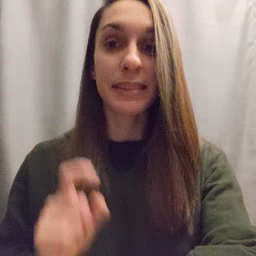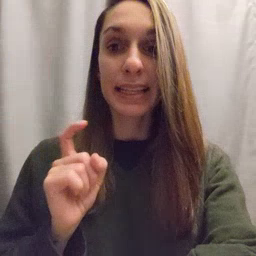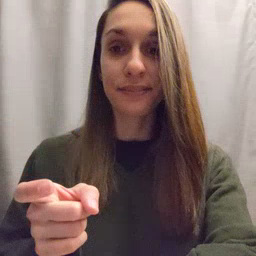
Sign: gift